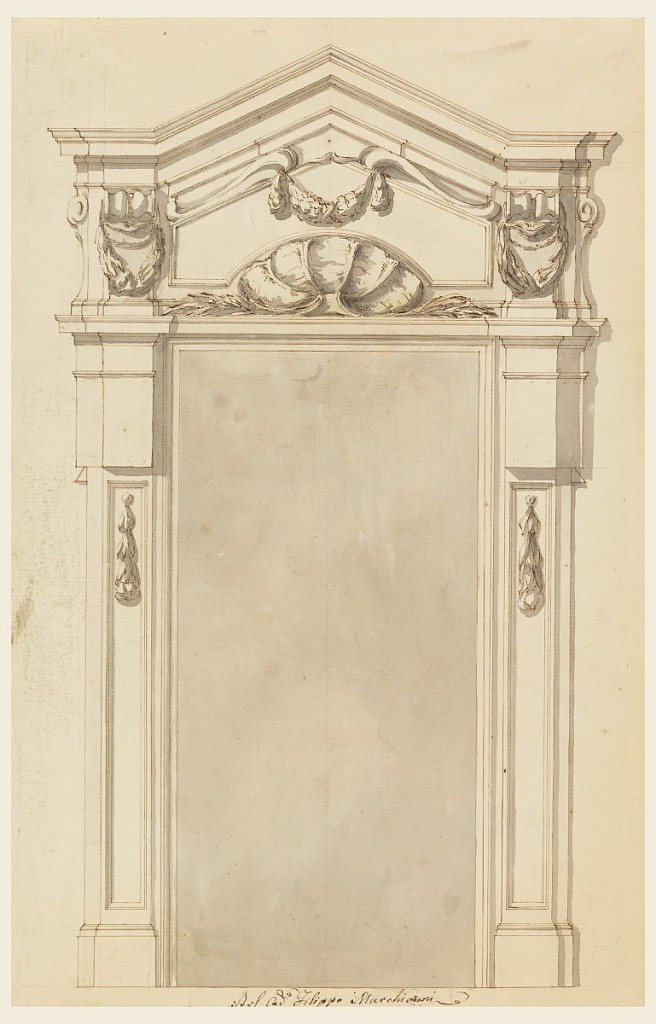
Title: Design for a door case
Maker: Filippo Marchionni, Italian, 1732–1805
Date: ca. 1750
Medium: Graphite, pen and bistre ink, brush and gray watercolor on paper
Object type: Drawing
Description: Pointed pediment; a shell with lateral branches; a panel with shell outline. Panel contains festoon hanging from two scrolls above; entablature is right above the door frame. The bodies of the pillars supporting the entablature consist of an upper part with triglyphs and a receding lower pillar strip with short hanging garlands.